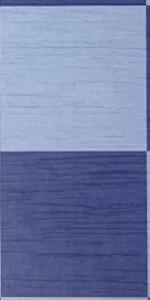
Label: Empty